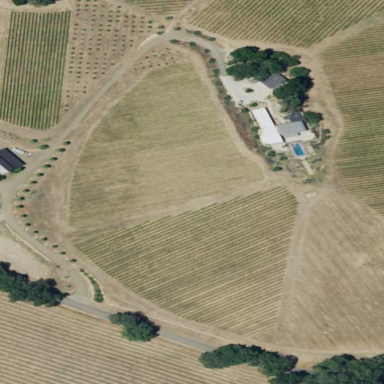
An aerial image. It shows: Vineyard where grapes are grown.